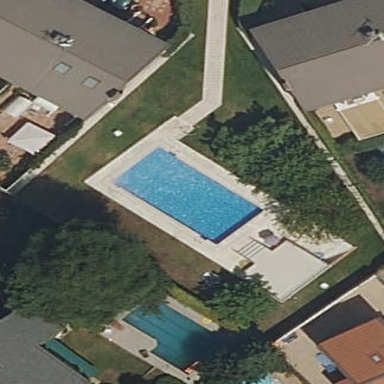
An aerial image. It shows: Swimming pool located in leisure land.